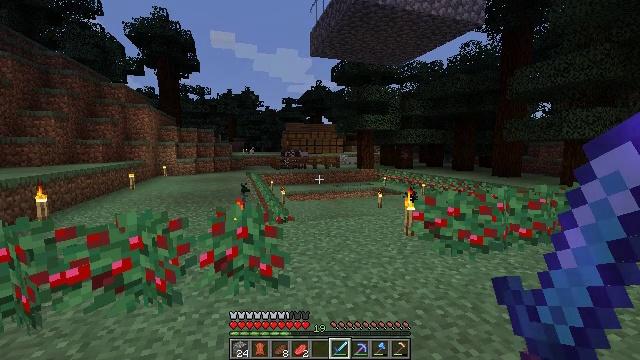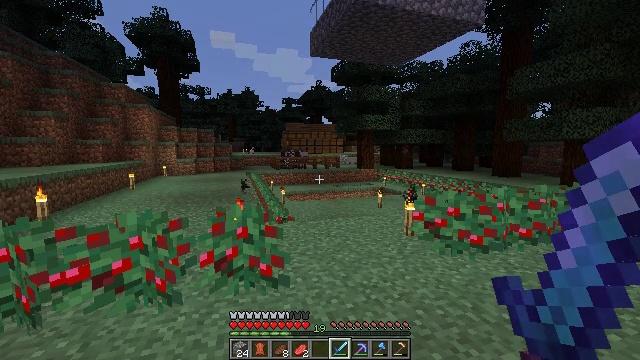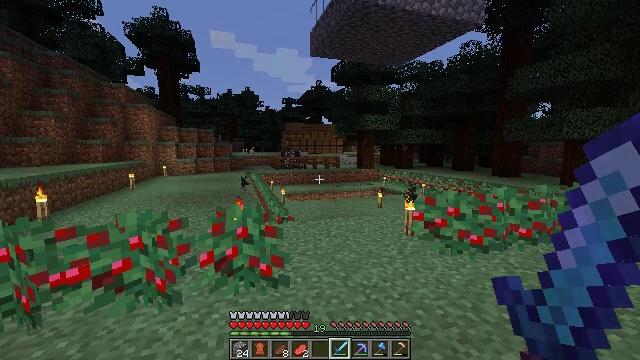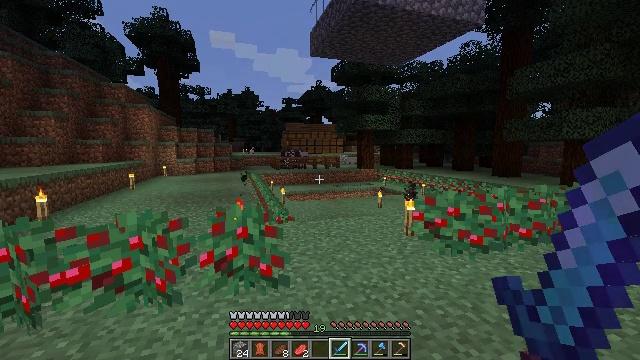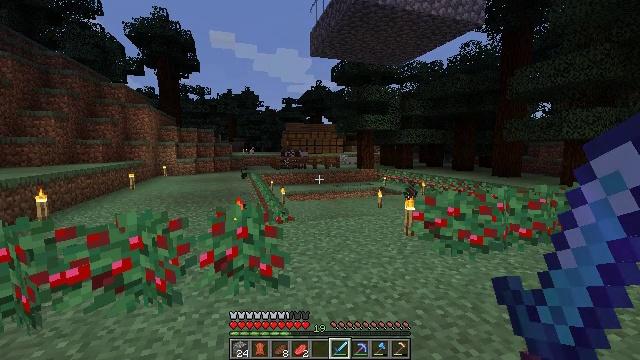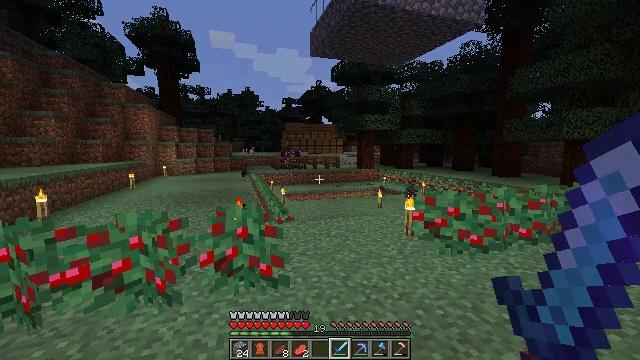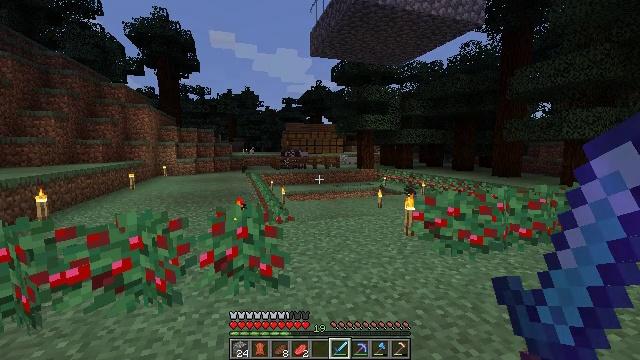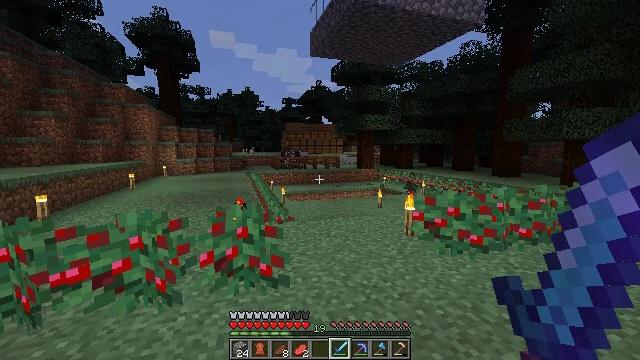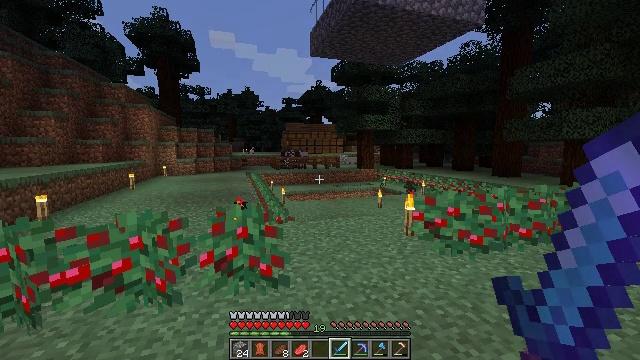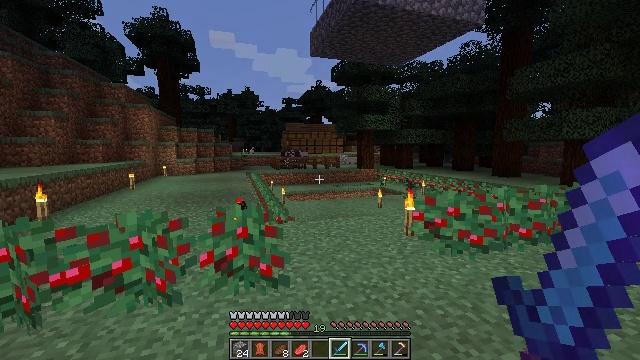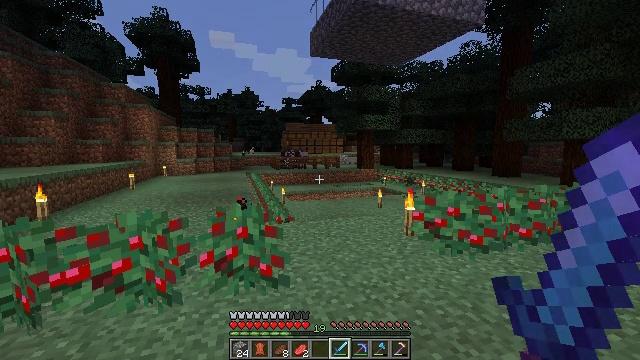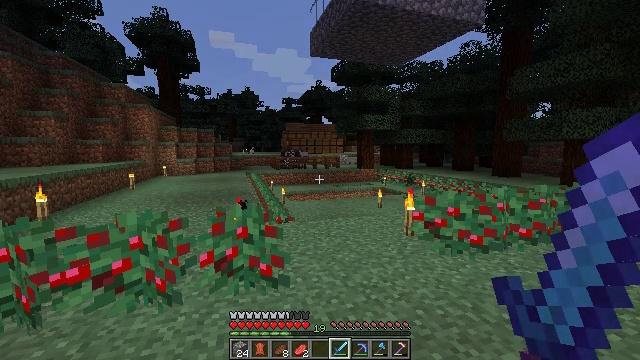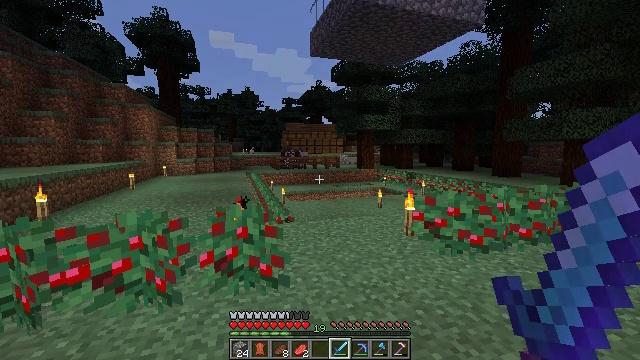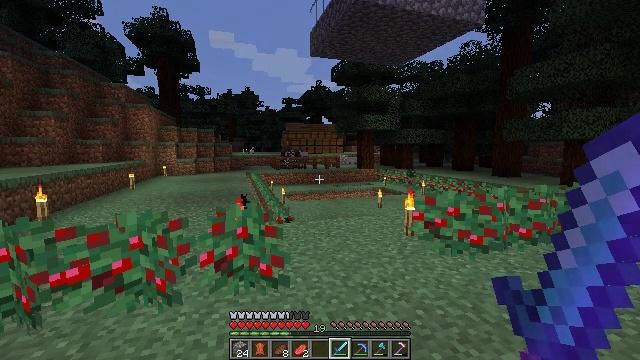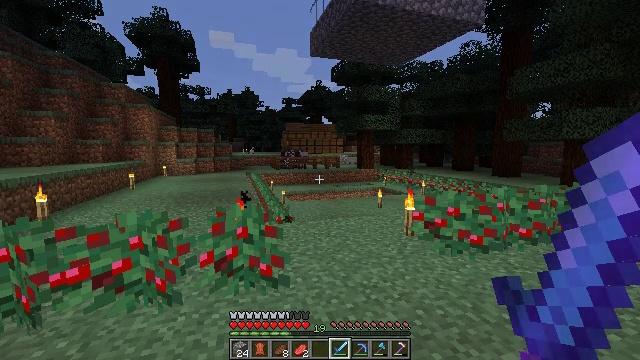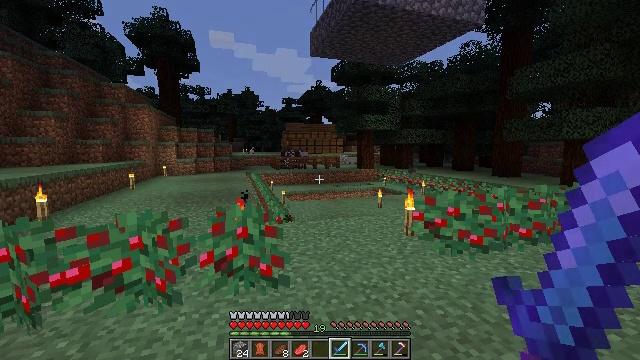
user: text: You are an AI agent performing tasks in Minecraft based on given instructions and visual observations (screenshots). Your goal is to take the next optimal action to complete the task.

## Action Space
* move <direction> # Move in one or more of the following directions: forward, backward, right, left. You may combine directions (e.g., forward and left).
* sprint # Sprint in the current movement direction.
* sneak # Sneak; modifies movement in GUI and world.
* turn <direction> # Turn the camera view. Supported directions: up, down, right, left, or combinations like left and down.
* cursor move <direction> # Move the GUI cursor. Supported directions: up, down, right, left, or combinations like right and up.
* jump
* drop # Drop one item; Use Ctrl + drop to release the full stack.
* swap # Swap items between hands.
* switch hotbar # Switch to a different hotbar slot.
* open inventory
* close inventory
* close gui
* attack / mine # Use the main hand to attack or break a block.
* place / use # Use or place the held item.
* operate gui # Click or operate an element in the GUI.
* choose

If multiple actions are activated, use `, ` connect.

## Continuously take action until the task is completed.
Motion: motion action
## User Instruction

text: Gather wheat by left-clicking on it.
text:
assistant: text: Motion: no_op
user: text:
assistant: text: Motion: no_op
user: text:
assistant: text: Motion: no_op
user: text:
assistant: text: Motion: no_op
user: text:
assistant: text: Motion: no_op
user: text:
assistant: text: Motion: no_op
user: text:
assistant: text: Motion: no_op
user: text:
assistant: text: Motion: no_op
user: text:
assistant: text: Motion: no_op
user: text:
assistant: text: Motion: no_op
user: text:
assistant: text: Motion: no_op
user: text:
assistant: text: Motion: no_op
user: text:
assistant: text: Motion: no_op
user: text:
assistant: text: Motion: no_op
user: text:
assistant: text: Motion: no_op
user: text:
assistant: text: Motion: no_op
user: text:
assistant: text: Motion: no_op
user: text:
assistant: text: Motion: no_op
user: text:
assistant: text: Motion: no_op
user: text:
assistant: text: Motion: no_op
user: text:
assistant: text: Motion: no_op
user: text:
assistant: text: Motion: no_op
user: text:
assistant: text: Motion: no_op
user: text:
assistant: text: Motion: no_op
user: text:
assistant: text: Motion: no_op
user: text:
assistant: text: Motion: no_op
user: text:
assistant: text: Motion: no_op
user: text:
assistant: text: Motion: no_op
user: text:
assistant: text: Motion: no_op
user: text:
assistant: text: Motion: no_op